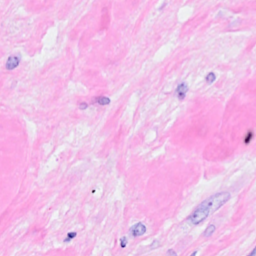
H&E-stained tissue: Breast